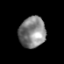
Tissue: prostate
Cell type: Epithelial cells
Senescence score: 0.2508
Nuclear area (px): 799
Mean DAPI intensity: 132.367